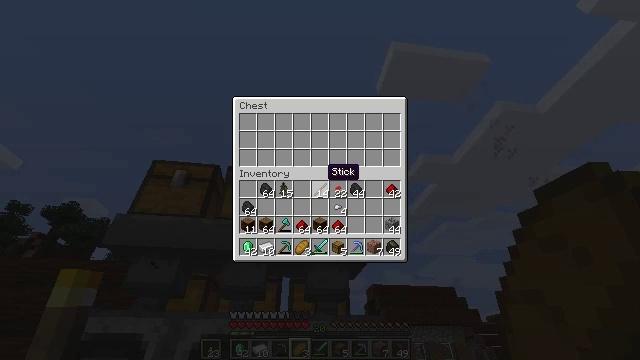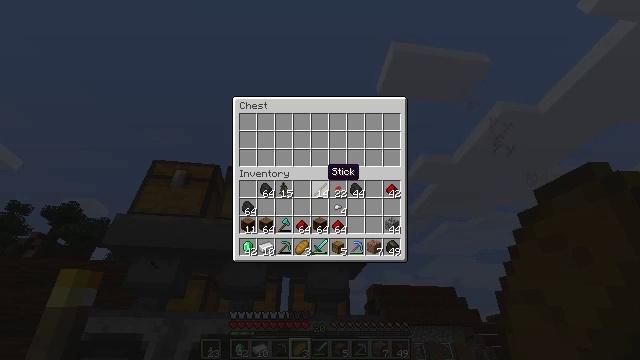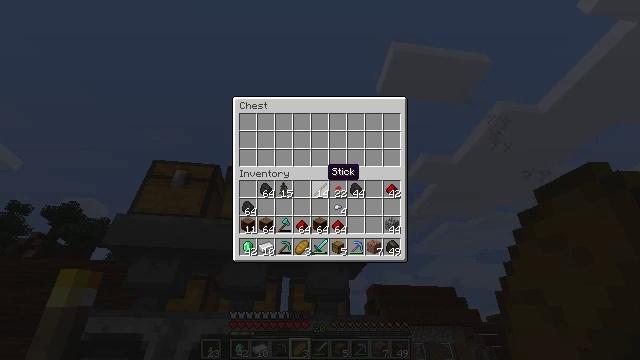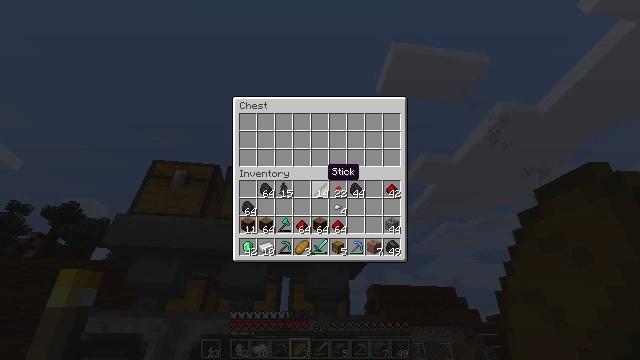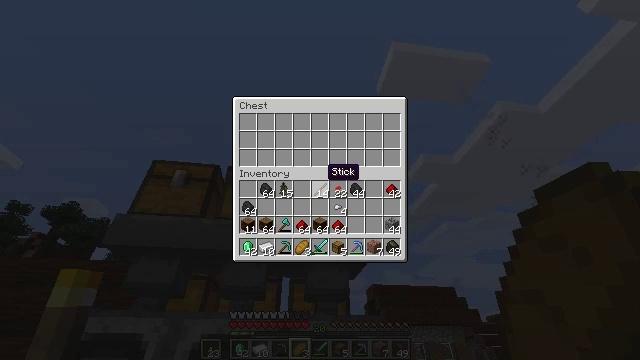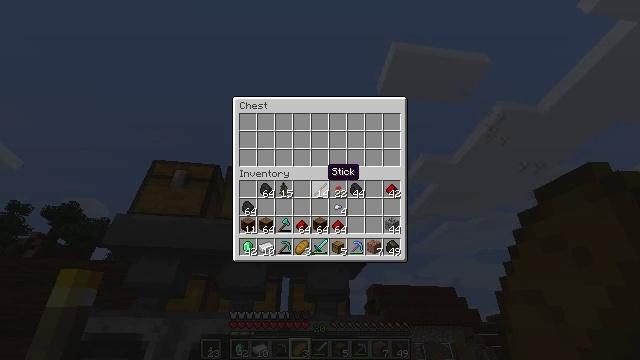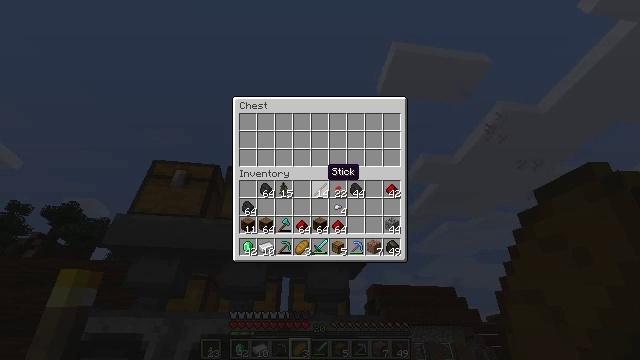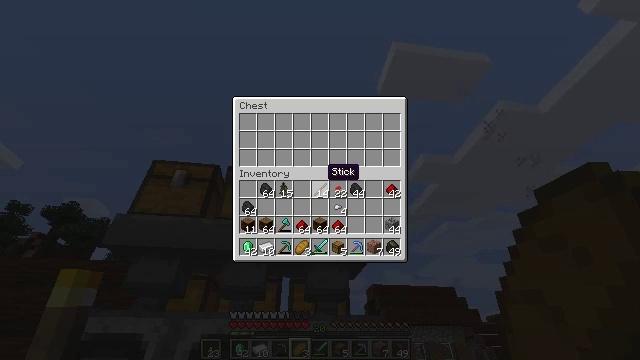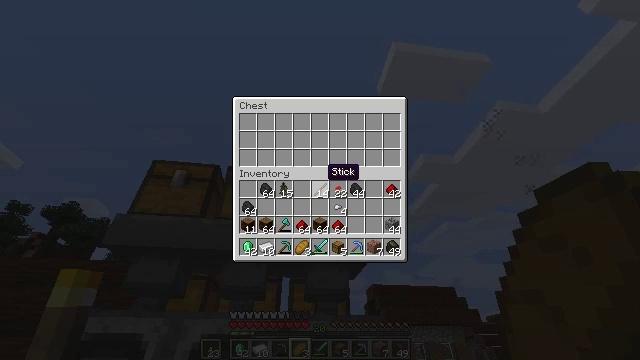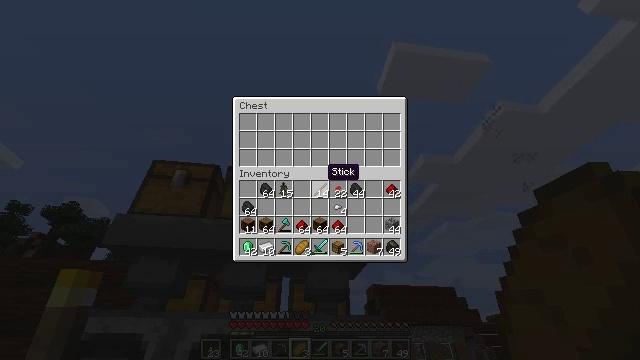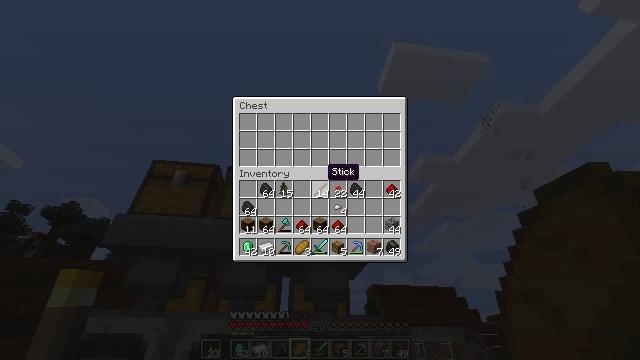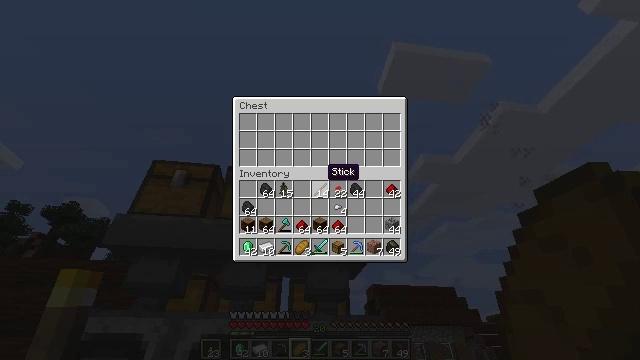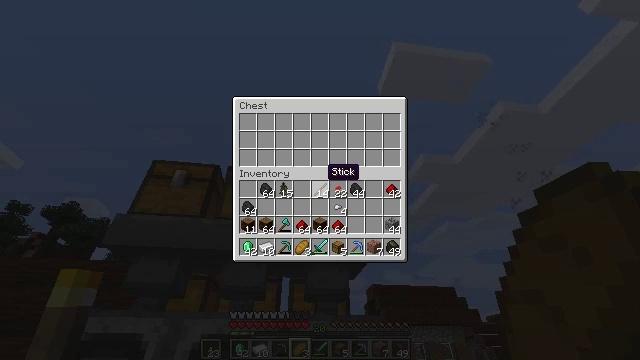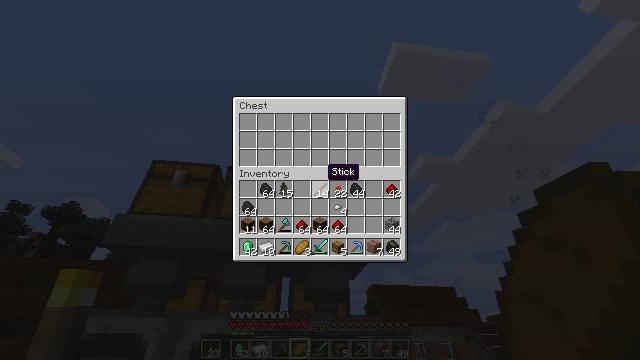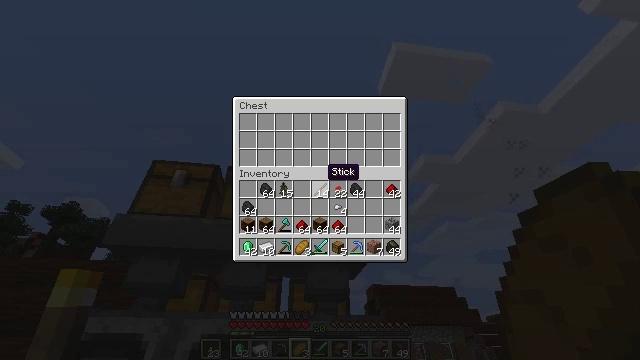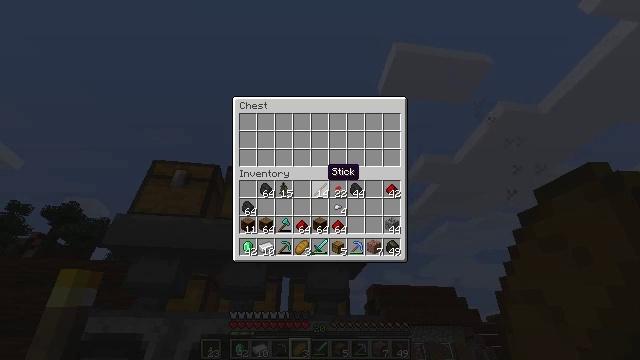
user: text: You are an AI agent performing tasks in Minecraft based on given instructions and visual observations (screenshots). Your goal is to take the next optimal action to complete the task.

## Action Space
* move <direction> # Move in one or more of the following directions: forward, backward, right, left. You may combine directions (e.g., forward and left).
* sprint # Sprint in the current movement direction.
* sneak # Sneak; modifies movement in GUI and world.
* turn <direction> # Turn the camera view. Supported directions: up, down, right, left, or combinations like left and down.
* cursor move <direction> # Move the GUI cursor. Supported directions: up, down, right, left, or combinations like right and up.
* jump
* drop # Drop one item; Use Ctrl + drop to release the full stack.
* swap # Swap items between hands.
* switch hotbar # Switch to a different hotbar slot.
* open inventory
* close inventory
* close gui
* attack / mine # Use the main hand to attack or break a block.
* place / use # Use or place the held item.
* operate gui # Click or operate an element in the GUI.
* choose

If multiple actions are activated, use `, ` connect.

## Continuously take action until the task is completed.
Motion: motion action
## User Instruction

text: Interact with the crafting table to obtain an emerald.
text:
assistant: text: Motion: no_op
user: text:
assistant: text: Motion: no_op
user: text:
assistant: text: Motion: no_op
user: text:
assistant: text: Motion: no_op
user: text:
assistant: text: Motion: no_op
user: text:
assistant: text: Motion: no_op
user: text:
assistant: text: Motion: no_op
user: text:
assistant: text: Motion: no_op
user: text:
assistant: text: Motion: no_op
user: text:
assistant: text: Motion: no_op
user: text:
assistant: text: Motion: no_op
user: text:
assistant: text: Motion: no_op
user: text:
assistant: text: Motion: no_op
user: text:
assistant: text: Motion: no_op
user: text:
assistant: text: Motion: no_op
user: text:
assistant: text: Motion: no_op
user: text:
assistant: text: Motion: no_op
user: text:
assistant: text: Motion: no_op
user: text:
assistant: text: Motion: no_op
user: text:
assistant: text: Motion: no_op
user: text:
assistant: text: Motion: no_op
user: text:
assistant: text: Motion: no_op
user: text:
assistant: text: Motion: no_op
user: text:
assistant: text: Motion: no_op
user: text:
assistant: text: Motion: no_op
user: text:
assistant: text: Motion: no_op
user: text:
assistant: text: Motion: no_op
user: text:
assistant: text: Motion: no_op
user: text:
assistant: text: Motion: no_op
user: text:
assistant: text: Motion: no_op